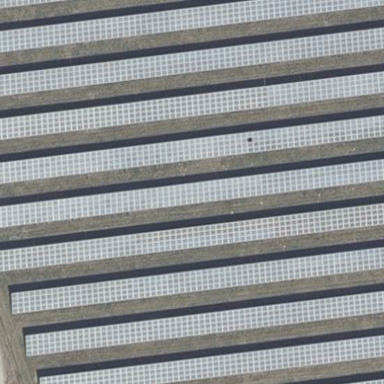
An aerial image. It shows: Solar power generator using photovoltaic technology.